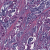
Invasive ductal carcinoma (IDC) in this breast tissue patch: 1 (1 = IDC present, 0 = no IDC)